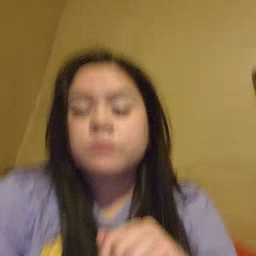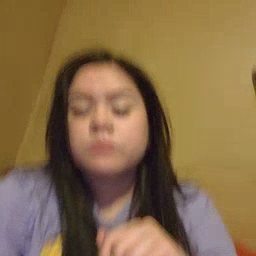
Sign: tomorrow